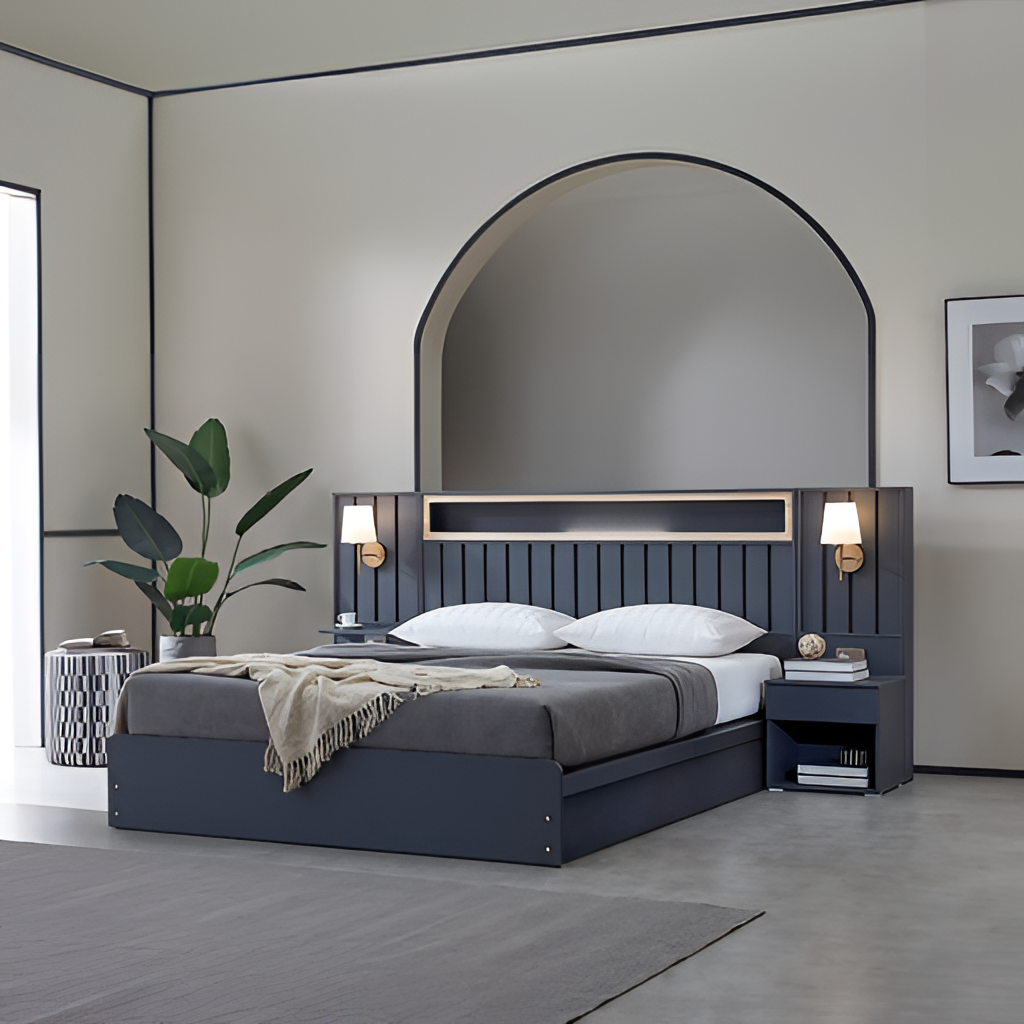
dark blue wood backlit headboard bed, bedroom, concrete flooring, with smooth pattern, paint wallpaper, with solid pattern, contemporary